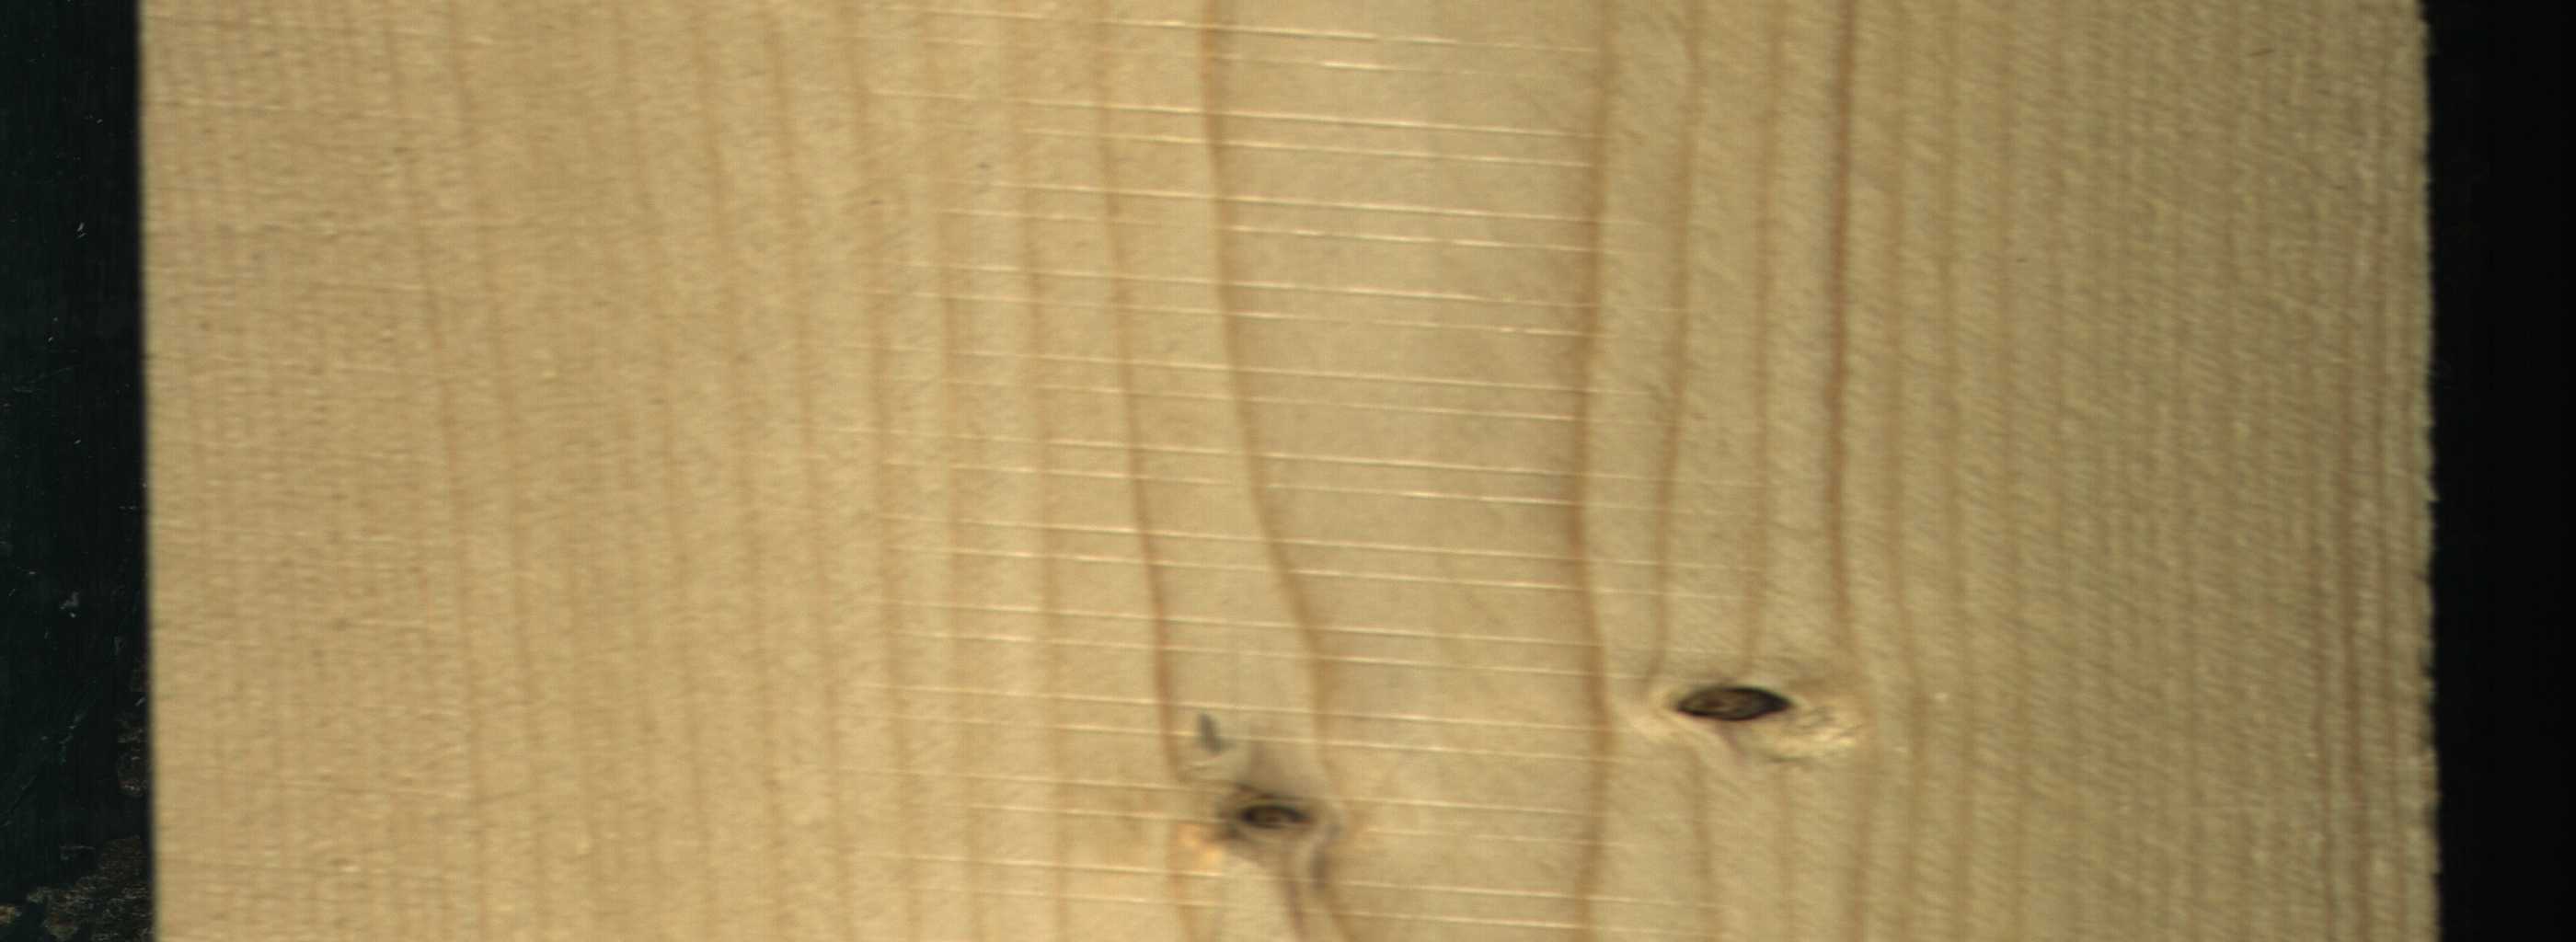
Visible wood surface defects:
Dead_Knot
Dead_Knot